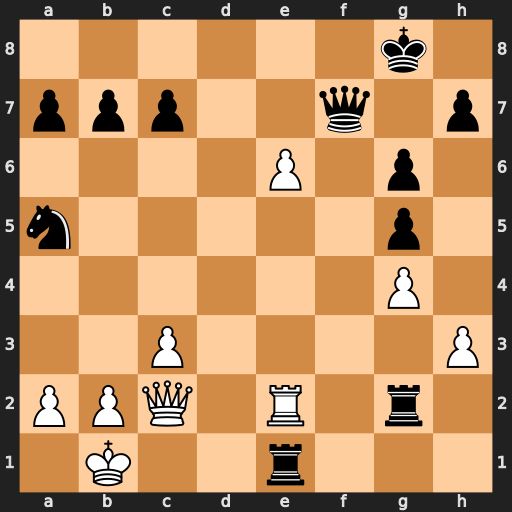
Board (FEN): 6k1/ppp2q1p/4P1p1/n5p1/6P1/2P4P/PPQ1R1r1/1K2r3
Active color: w
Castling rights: -
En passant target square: -
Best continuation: Rxe1 Rxc2 exf7+